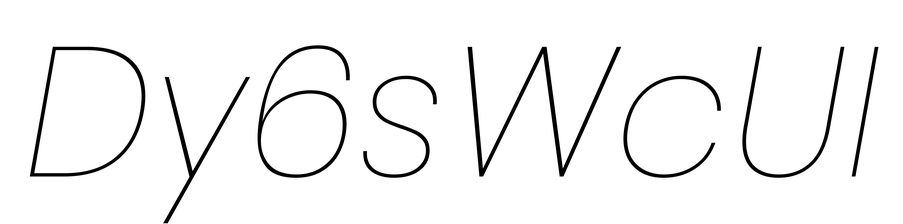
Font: Poppins-ThinItalic